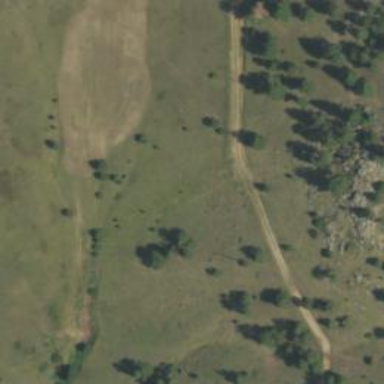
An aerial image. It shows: Path.